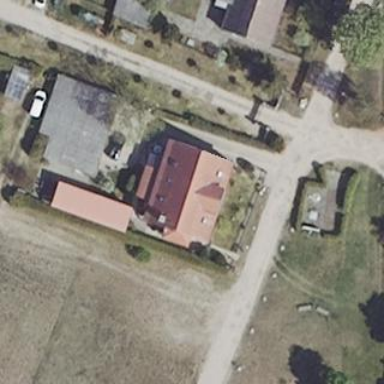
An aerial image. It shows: Simple house.